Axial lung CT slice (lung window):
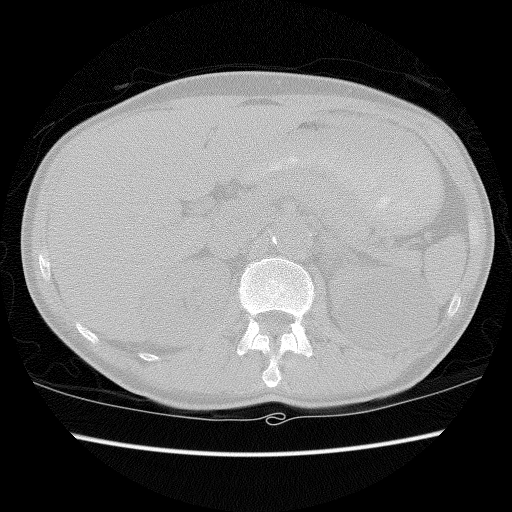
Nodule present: no